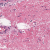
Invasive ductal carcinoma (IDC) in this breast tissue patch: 0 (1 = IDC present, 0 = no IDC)